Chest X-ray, AP view. Patient: 50 years old, sex M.
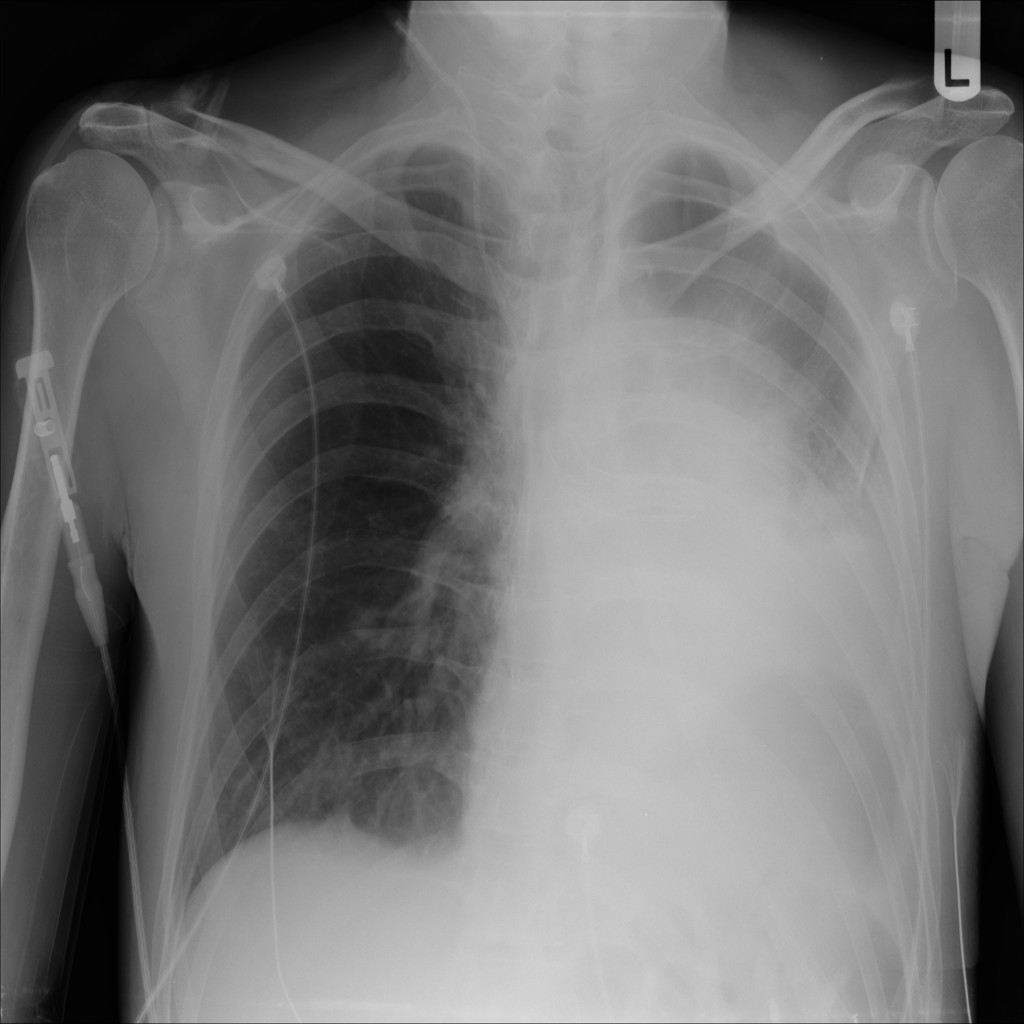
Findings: Atelectasis, Consolidation, Effusion, Mass